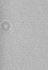
Label: camera_spot